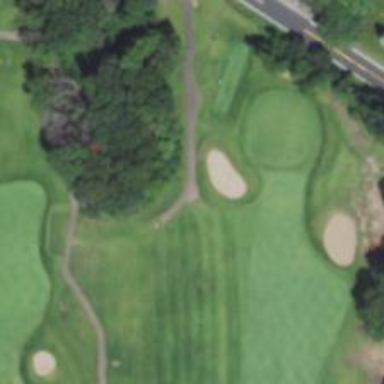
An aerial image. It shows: Path used for both walking and golf.